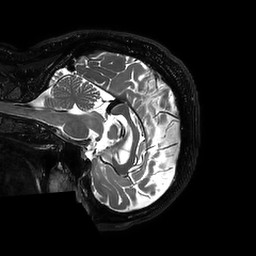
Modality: T2w
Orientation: sagittal
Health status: ill
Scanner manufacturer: philips
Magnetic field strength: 3 T
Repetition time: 2.5 s
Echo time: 0.331 s